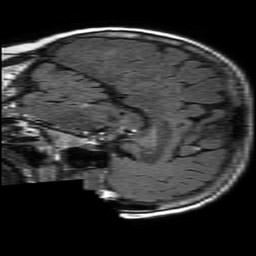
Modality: FLAIR
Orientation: sagittal
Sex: female
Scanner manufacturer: philips
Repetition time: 11 s
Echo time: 0.125 s